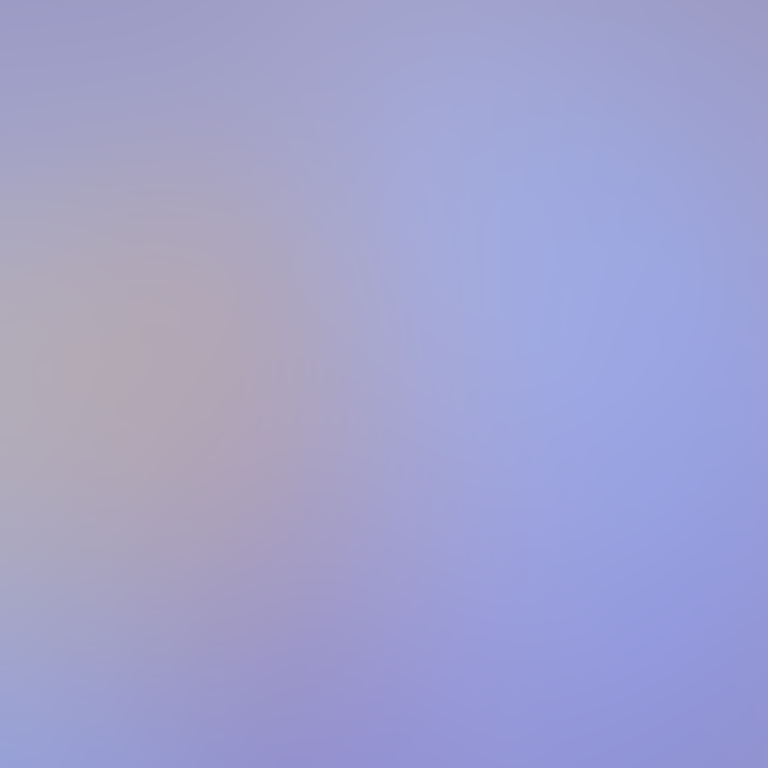
Abstract light effect, smooth gradient from soft lavender to pale peach, serene atmosphere, diffuse glow, no room, no furniture, no objects.